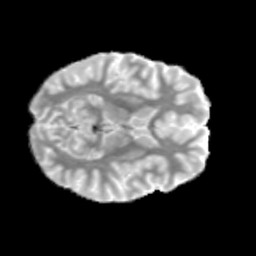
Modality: MD
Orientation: axial
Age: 19
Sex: female
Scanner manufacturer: siemens
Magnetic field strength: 3 T
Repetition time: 3.23 s
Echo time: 0.0892 s